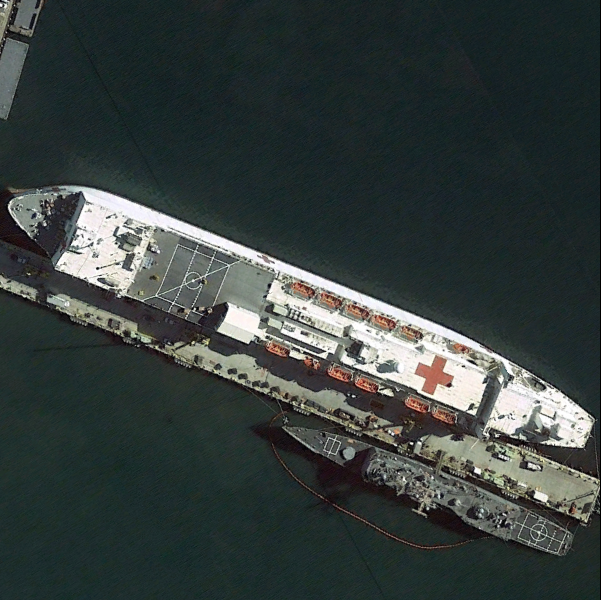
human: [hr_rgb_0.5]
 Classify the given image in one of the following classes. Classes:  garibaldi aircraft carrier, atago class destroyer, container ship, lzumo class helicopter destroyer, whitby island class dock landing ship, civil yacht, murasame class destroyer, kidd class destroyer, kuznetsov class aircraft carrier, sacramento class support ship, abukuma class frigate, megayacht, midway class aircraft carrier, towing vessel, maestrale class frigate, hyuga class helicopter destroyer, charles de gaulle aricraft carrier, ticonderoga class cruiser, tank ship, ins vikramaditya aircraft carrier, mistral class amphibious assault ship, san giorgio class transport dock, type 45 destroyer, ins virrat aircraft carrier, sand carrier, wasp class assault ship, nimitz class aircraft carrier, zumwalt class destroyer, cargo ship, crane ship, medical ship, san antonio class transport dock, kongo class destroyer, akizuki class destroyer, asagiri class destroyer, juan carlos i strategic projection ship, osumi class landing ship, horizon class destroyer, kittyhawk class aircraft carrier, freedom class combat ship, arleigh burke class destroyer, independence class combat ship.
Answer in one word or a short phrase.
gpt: Medical ship